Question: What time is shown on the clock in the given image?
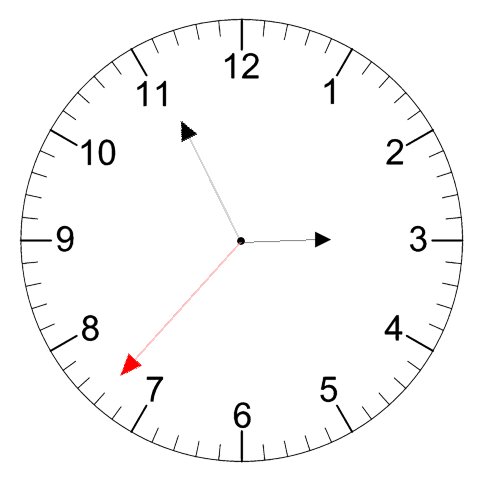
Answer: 02:55:37